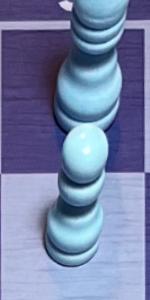
Label: Pawn_White